Question:
I have a UINavigationController embedded inside a UITabBarController.
The problem is that my content always appears underneath the bars. I have a collection view with x & y set to 0 which appears fine. The green view however is just a simple UIView with the same x & y positions.
My question is, how can I make the content properly show at the expected y coordinate of 0?
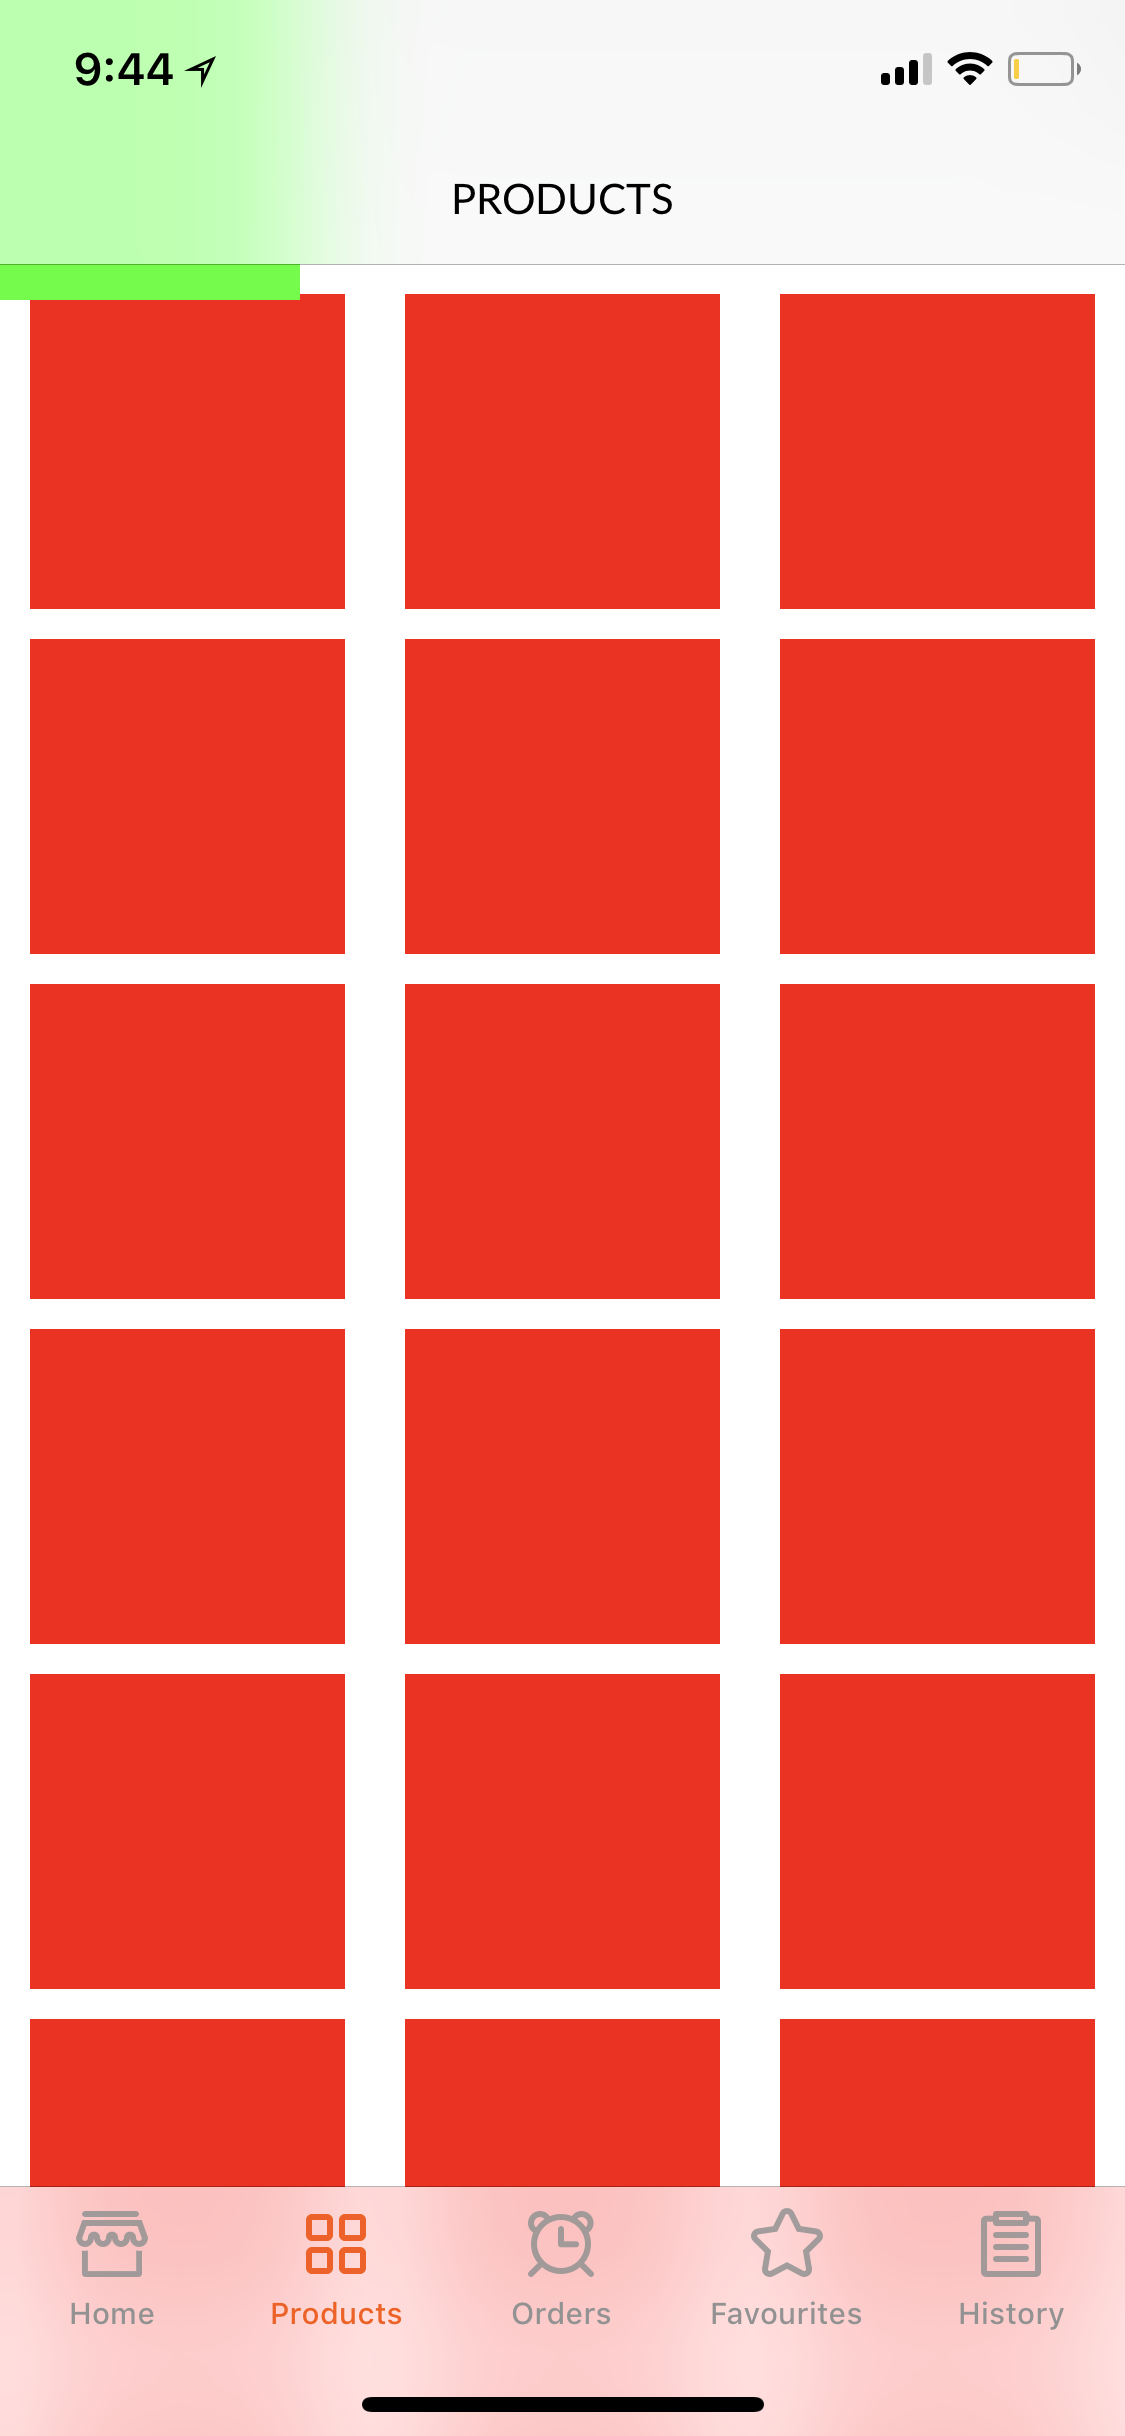
Answer: Set the 'isTranslucent' property to false on both the navigation bar and the tab bar.
For the nav bar:
'''
navigationController.navigationBar.isTranslucent = false
'''
For the tab bar:
'''
tabBarController.tabBar.isTranslucent = false
'''
Where you do this will depend on how your code is structured, but the easiest spot for each will likely be right after you initialize the tab bar controller and the navigation controller.